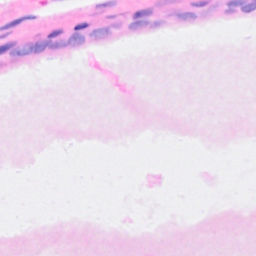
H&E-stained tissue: Breast